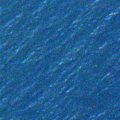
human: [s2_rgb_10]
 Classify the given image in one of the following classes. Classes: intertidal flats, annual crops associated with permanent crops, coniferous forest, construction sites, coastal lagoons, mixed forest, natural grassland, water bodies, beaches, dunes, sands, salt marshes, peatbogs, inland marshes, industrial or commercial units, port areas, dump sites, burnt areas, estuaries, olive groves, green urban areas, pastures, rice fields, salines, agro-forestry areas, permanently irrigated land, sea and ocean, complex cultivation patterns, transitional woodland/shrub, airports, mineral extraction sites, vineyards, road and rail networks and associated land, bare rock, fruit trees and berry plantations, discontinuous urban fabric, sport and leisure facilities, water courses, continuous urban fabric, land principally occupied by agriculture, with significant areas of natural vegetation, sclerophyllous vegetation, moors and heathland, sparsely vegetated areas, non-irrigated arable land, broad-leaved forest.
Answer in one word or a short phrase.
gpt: sea and ocean